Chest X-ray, PA view. Patient: 39 years old, sex M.
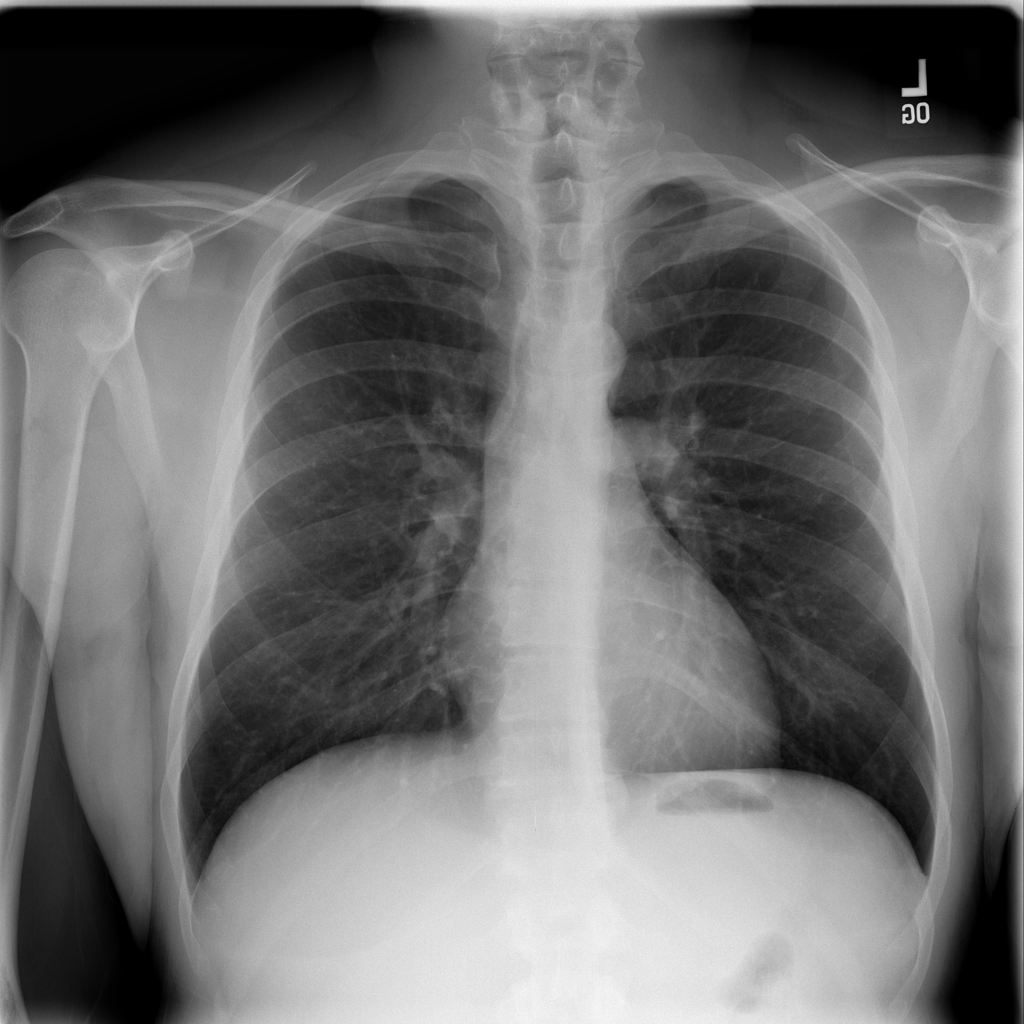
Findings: No Finding